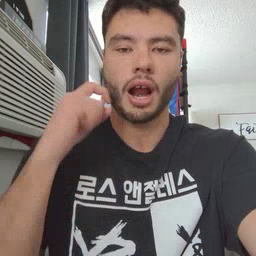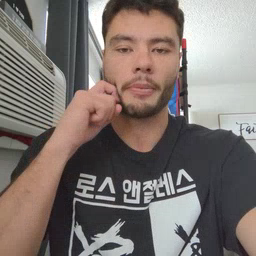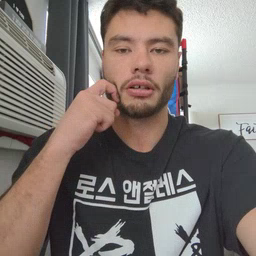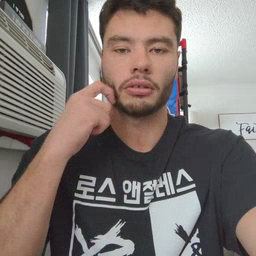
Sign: apple